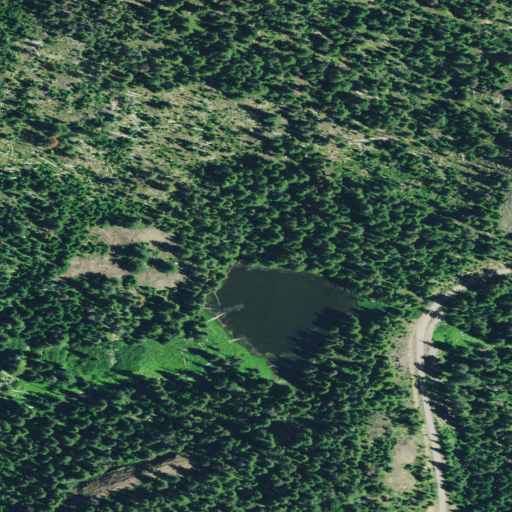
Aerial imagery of plain(s) in Oregon named Beal Prairie containing evergreen forest and open water